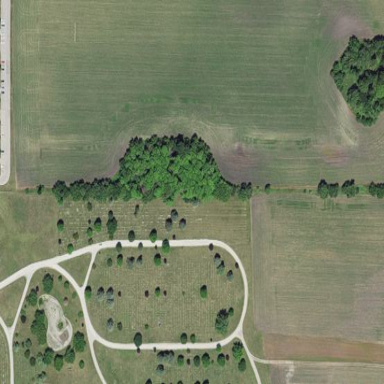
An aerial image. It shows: Cemetery.